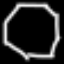
Label: octagon